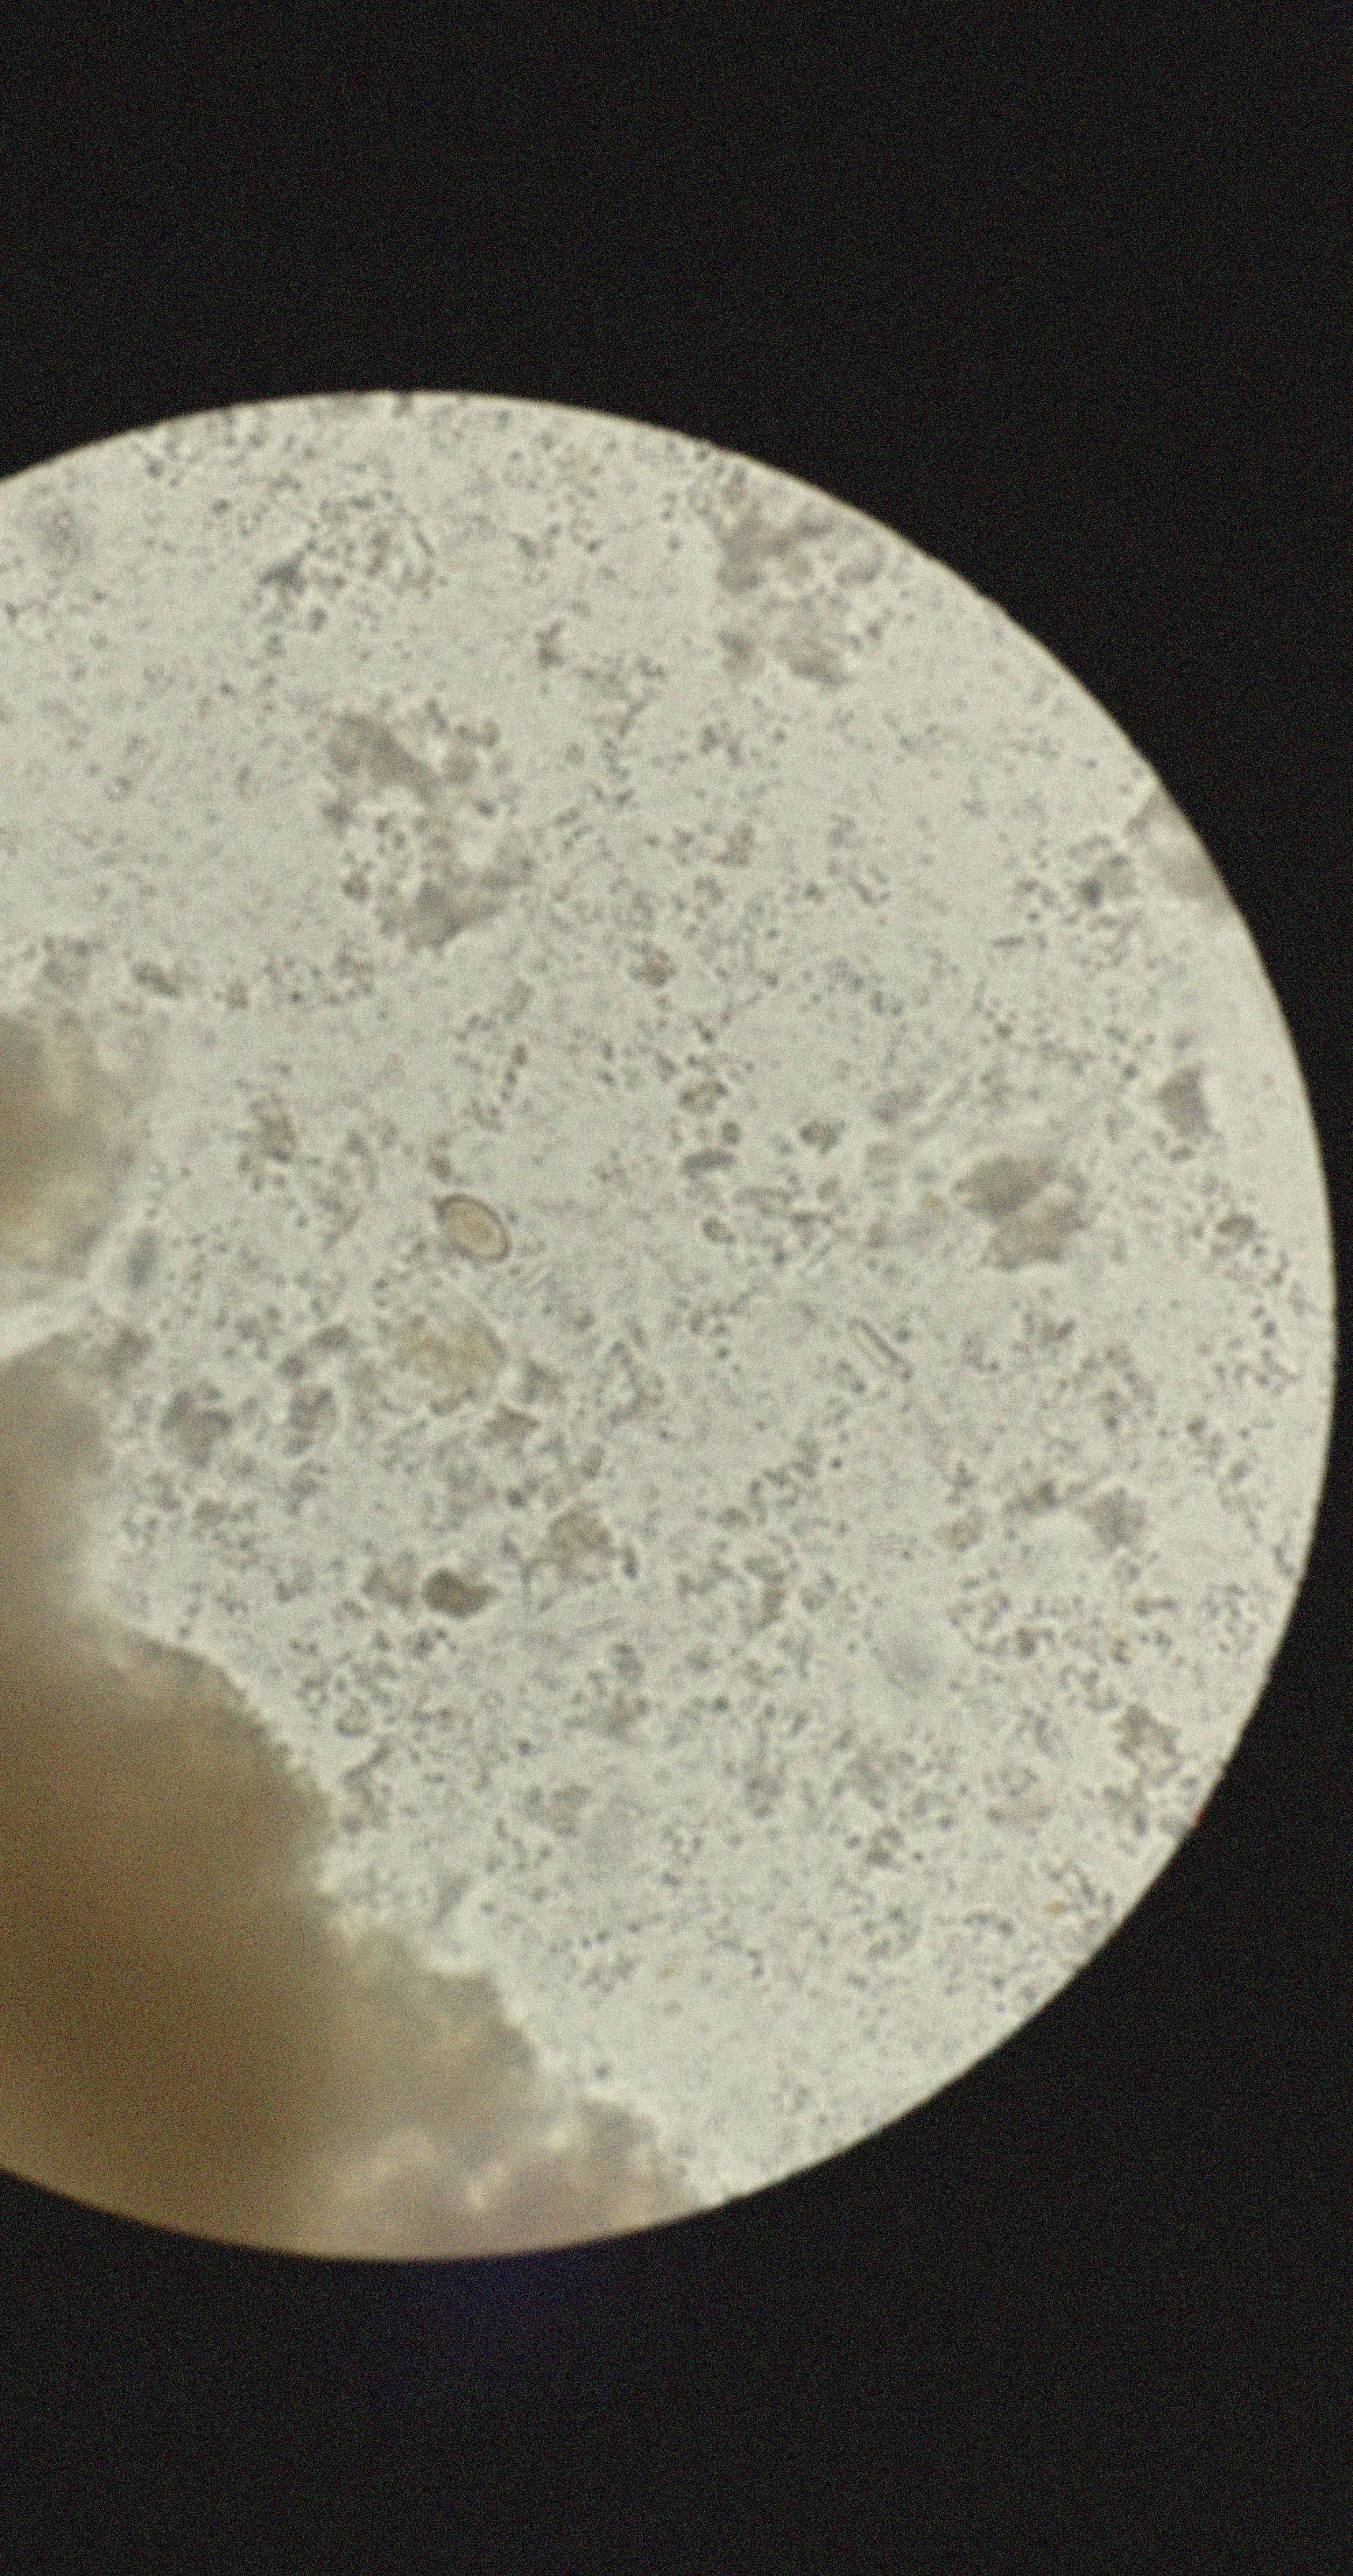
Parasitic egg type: Opisthorchis viverrine